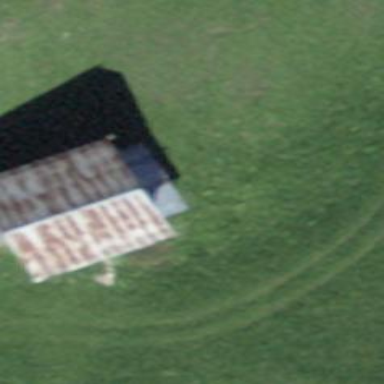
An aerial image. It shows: Barn.